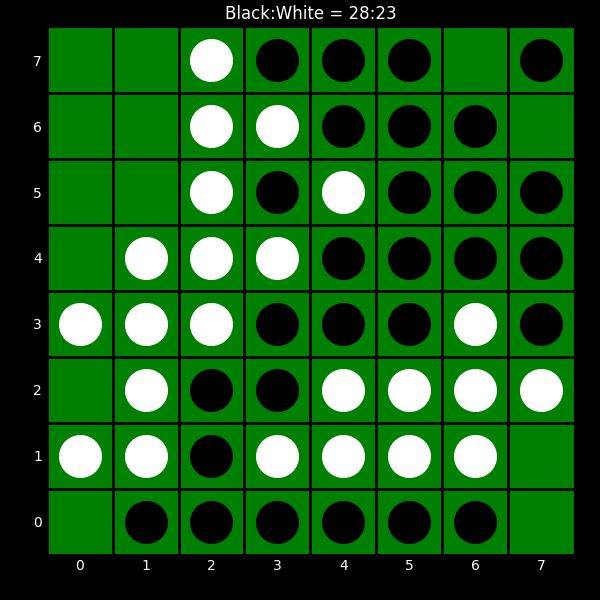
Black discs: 28
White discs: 23